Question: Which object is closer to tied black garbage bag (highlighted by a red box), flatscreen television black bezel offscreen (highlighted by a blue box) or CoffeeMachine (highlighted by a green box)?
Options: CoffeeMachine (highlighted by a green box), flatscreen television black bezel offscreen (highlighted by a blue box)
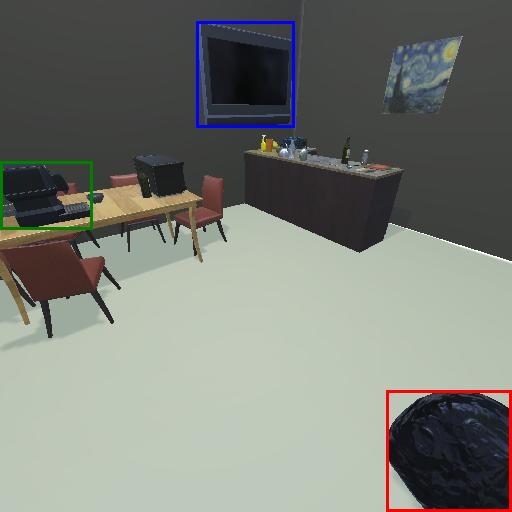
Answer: CoffeeMachine (highlighted by a green box)